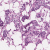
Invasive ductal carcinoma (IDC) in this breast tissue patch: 1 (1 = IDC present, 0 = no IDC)